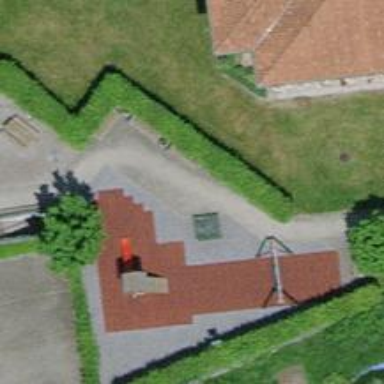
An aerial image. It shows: Sandpit at the playground.